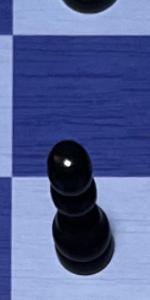
Label: Pawn_Black